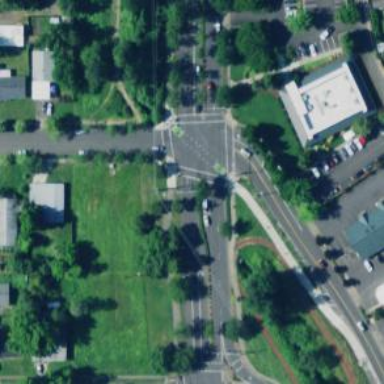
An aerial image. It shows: Marked footway with solid stop line at the crossing.